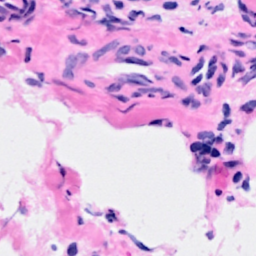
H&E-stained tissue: Breast